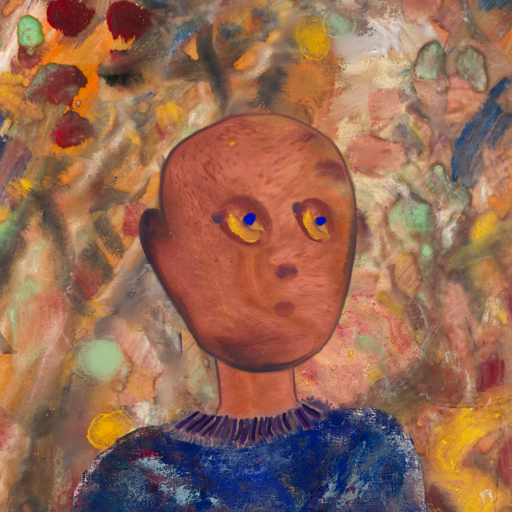
Background: Mother_And_Son_Mother, Head And Neck Side: Mother_And_Son_Mother, Face Side: Mother_And_Son_Son, Bust: Irani, Hair Side: Blank, Head Accessory: Blank, Second Necklace: Blank, Necklace: HillGirl, Baby: Blank